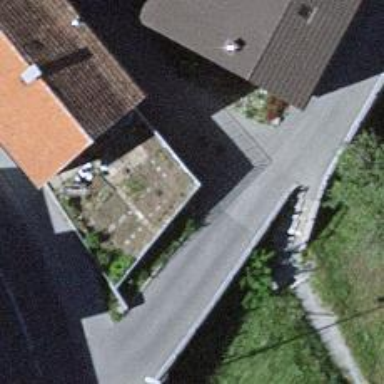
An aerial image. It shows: Retaining wall.